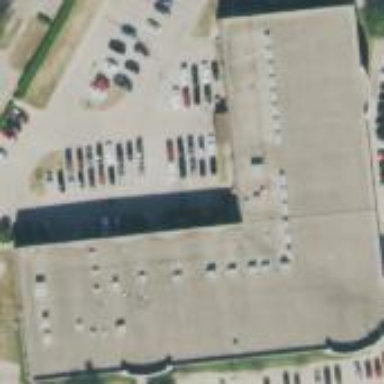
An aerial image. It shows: Office building.